Question: I want to populate a drop down list with values from database.
'''
<?php
require 'conn.php';
$filter=mysql_query("select distinct fuel_type from car");
while($row = mysql_fetch_array($filter)) {
$options ="<option>" . $row['fuel_type'] . "</option>";
$menu="<form id='filter' name='filter' method='post' action=''>
<p><label>Filter</label></p>
<select name='filter' id='filter'>
" . $options . "
</select>
</form>";
echo $menu;
}
?>
'''
The issue is that I get two lists instead of one list with the values inside. Please advise

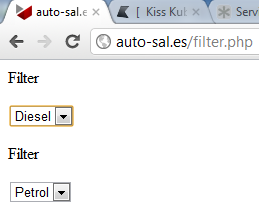
Answer: You need to remove the '$menu' from your loop:
'''
<?php
require 'conn.php';
$options = '';
$filter=mysql_query("select distinct fuel_type from car");
while($row = mysql_fetch_array($filter)) {
$options .="<option>" . $row['fuel_type'] . "</option>";
}
$menu="<form id='filter' name='filter' method='post' action=''>
<p><label>Filter</label></p>
<select name='filter' id='filter'>
" . $options . "
</select>
</form>";
echo $menu;
?>
'''